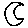
Label: moon